Question: I understand that button created are all of type submit. So I am using the '.CommandName' property of the button class to make it not a submit type as <URL> The way I make my button is like this
'''
ePanel.Controls.Add(New Button With {.CssClass = "button enlargeMapButton",
.Text = "Enlarge Map", .CommandName = "Sort"})
'''
Upon inspecting the element I get this in the DOM

and clicking the button actually tries to submit the form and reloads the form section. Am I missing something here?
The full set of code. The relevant part.
'''
Private Shared Function AddPropertyMap(ByVal currentTable As Table, ByRef
propertyMapValue As Boolean) As Table
***Stuff createing other thing cells rows table etc***
Dim MapControl As New Panel() With {.ID = "MapControl", .Visible = True, .CssClass = "MapBlock"}
Dim ePanel As New Panel
ePanel.Controls.Add(New Button With {.CssClass = "button enlargeMapButton", .Text = "Enlarge Map", .CommandName = "Sort"})
MapControl.Controls.Add(ePanel)
**creating Other control/things to other cell**
Dim tCell3 As New TableCell()
tCell3.Controls.Add(MapControl)
Dim tRow As New TableRow()
tRow.Cells.Add(tCell1)
tRow.Cells.Add(tCell2)
tRow.Cells.Add(tCell3)
Dim newTable As New Table
newTable.Rows.Add(tRow)
Return newTable
'''
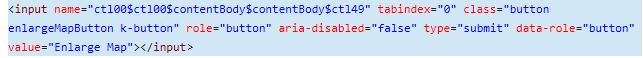
Answer: You can stop a 'Button' from posting back by returning 'false' from the 'OnClientClick' handler. In the simplest case, you can just set the '.OnClientClick' property to '"return false"'.
'''
ePanel.Controls.Add(New Button With {.CssClass = "button enlargeMapButton", .Text = "Enlarge Map", .CommandName = "Sort", .OnClientClick = "return false"})
'''
This could also call a client side JavaScript function that returns false to suppress the postback.
See <URL> for more details.